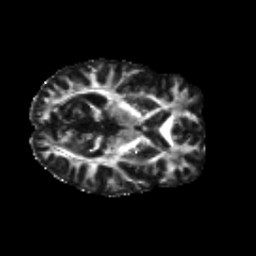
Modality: FA
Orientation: axial
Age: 24
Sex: male
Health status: healthy
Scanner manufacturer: siemens
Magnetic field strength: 3 T
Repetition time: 8.6 s
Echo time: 0.095 s